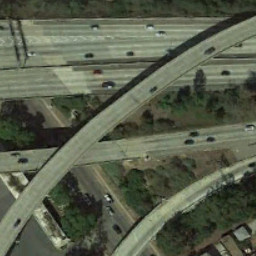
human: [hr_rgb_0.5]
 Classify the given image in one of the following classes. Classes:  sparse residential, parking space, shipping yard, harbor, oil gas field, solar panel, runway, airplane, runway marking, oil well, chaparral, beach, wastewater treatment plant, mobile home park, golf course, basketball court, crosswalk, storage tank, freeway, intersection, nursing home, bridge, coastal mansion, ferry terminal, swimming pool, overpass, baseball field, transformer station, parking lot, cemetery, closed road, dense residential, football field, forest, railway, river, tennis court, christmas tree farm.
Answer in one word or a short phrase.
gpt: overpass